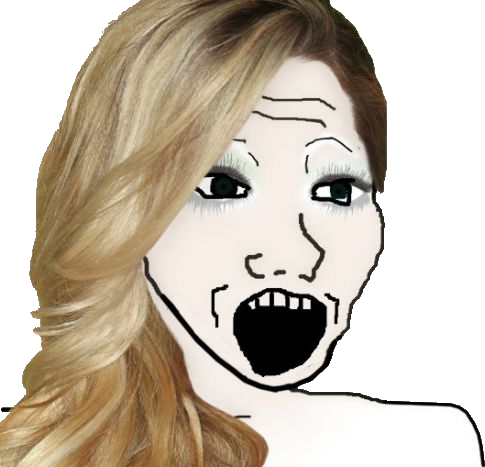
Label: 5_Soyjak